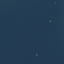
Land use / land cover class: SeaLake